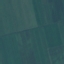
Land use / land cover: AnnualCrop